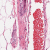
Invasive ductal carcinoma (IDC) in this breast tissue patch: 0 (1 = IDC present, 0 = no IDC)